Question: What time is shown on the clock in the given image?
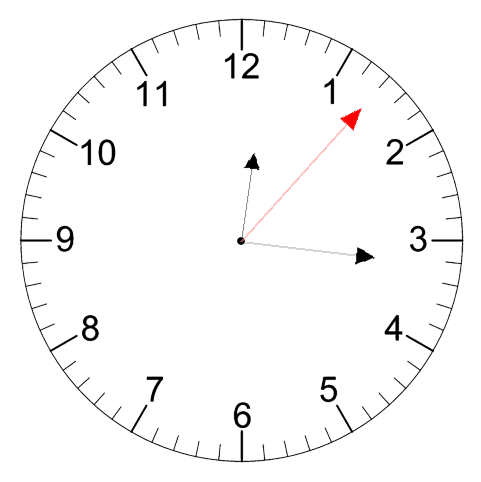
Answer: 12:16:07